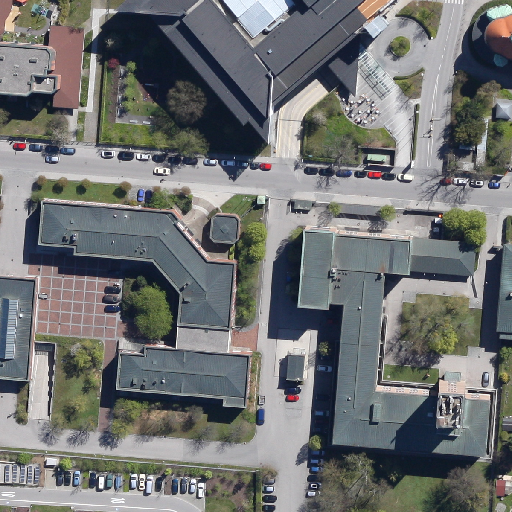
Referring expression: car in the parking area